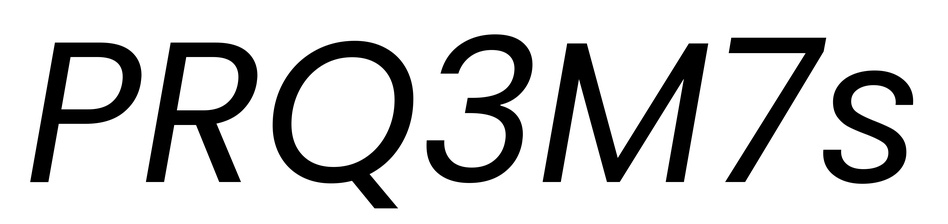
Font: Poppins-Italic